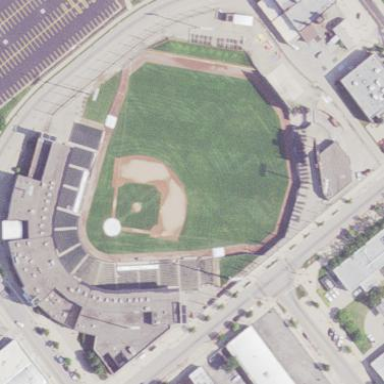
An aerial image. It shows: Stadium used for baseball.